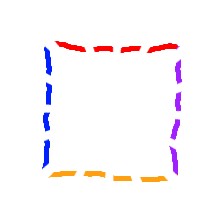
Shape: square